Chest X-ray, PA view. Patient: 71 years old, sex M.
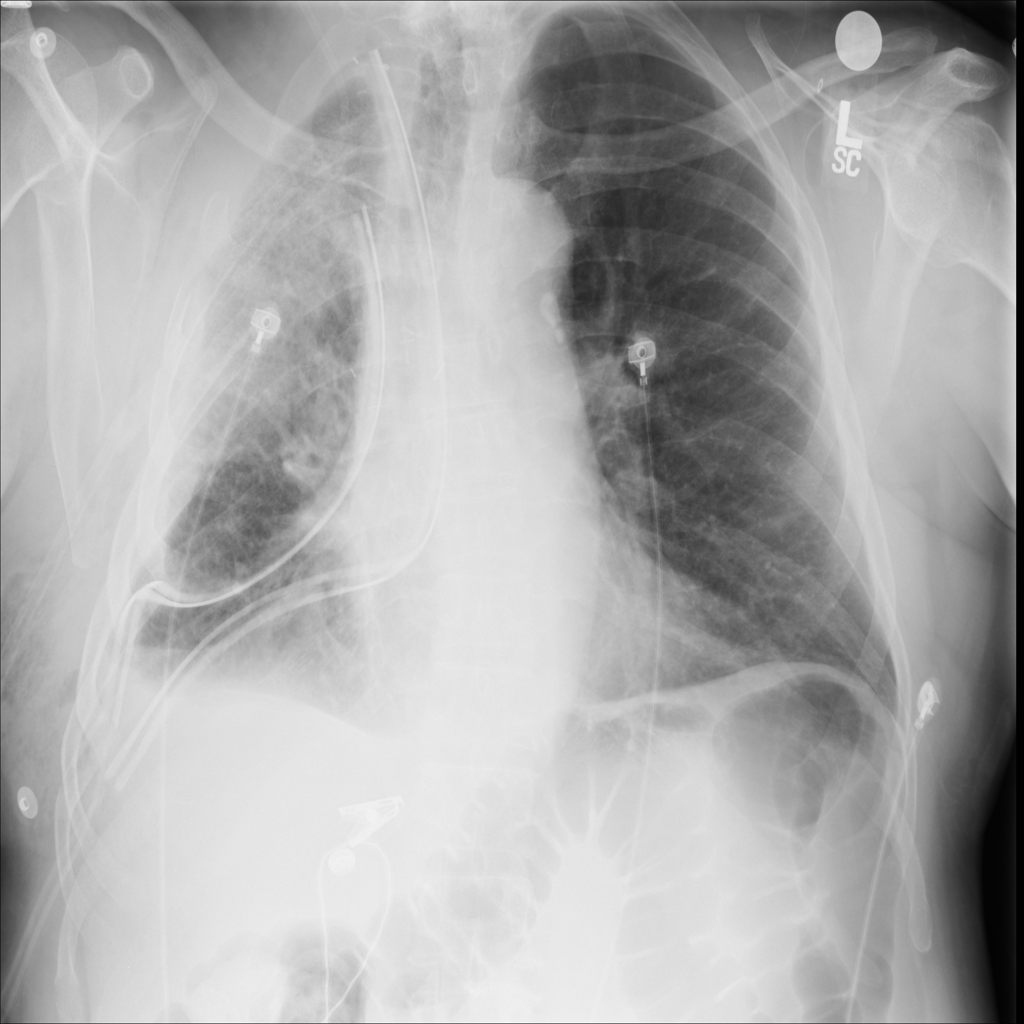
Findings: No Finding